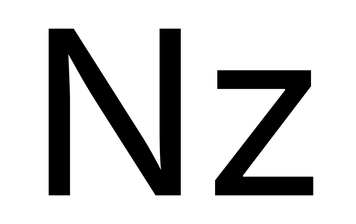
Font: Inter_Regular